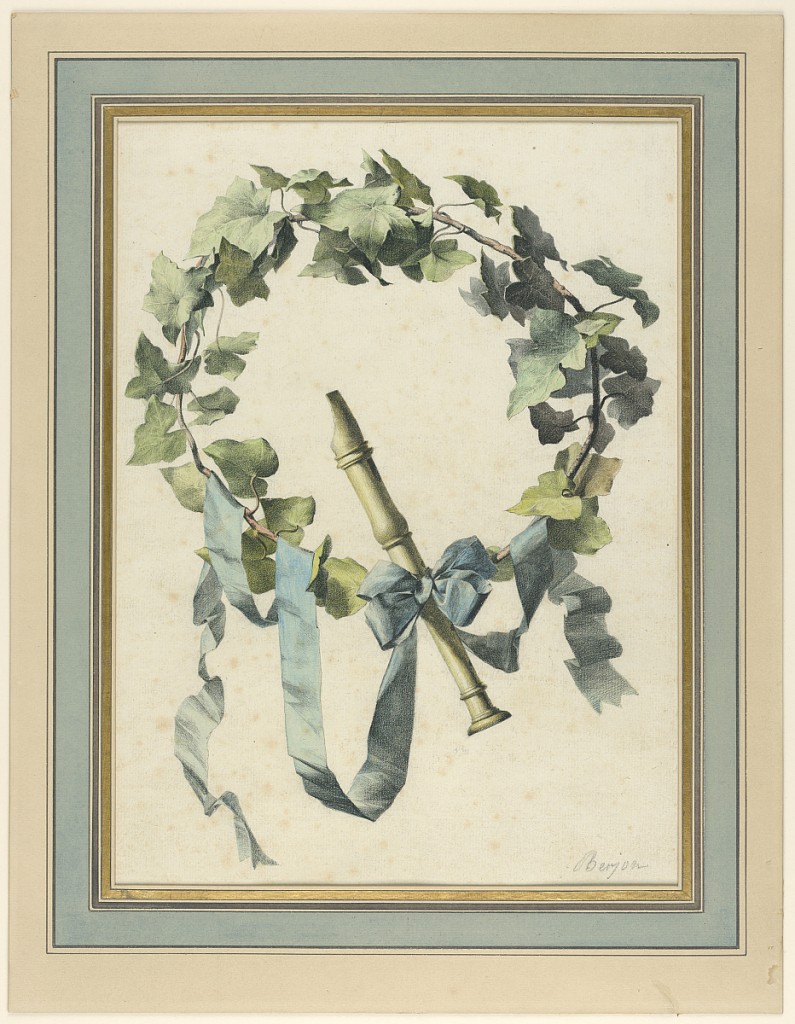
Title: Trophy with Flute, Ivy and Blue Ribbon
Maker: Antoine Berjon, 1754 – 1843
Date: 1780–90
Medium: Pastel, black chalk, watercolor Support: white laid paper, glued to mount of ruled borders
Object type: Drawing
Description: A wreath of leaves with a flute tied to it below by a ribbon.